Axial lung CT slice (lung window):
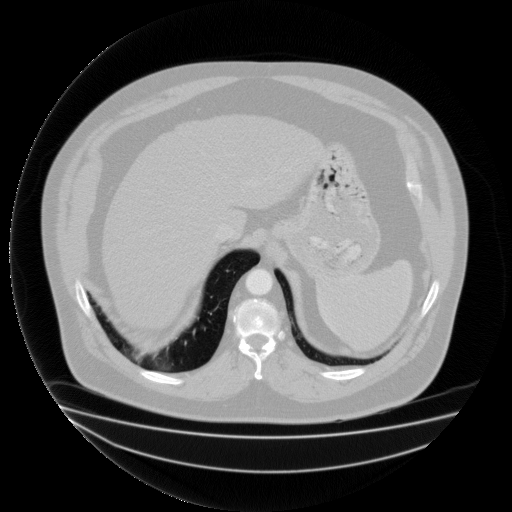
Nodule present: no